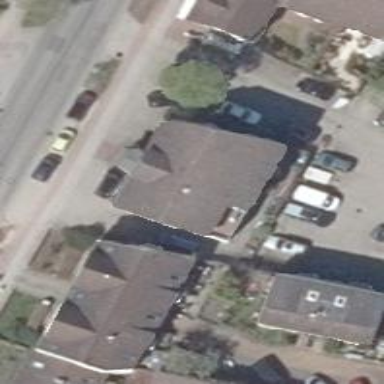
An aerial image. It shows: Detached building.